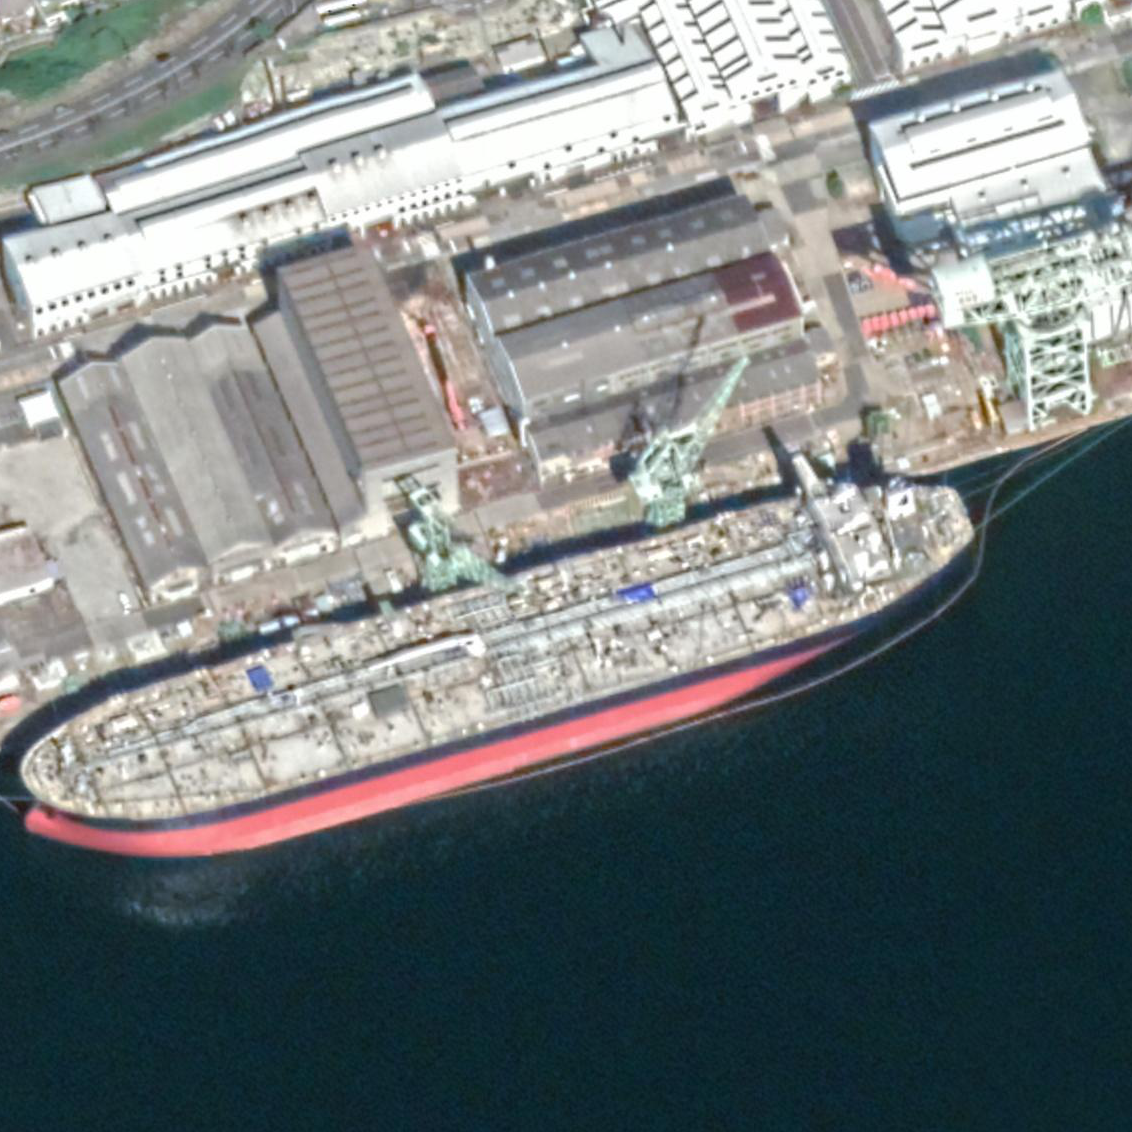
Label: Tank_ship